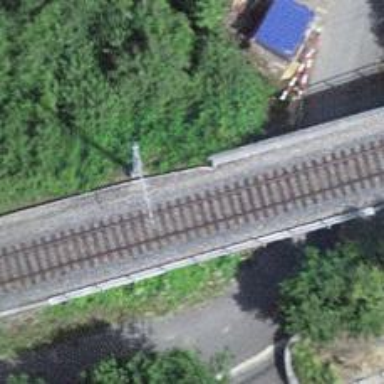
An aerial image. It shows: Railway bridge with electrified contact line. There is one track on the bridge.